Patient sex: M
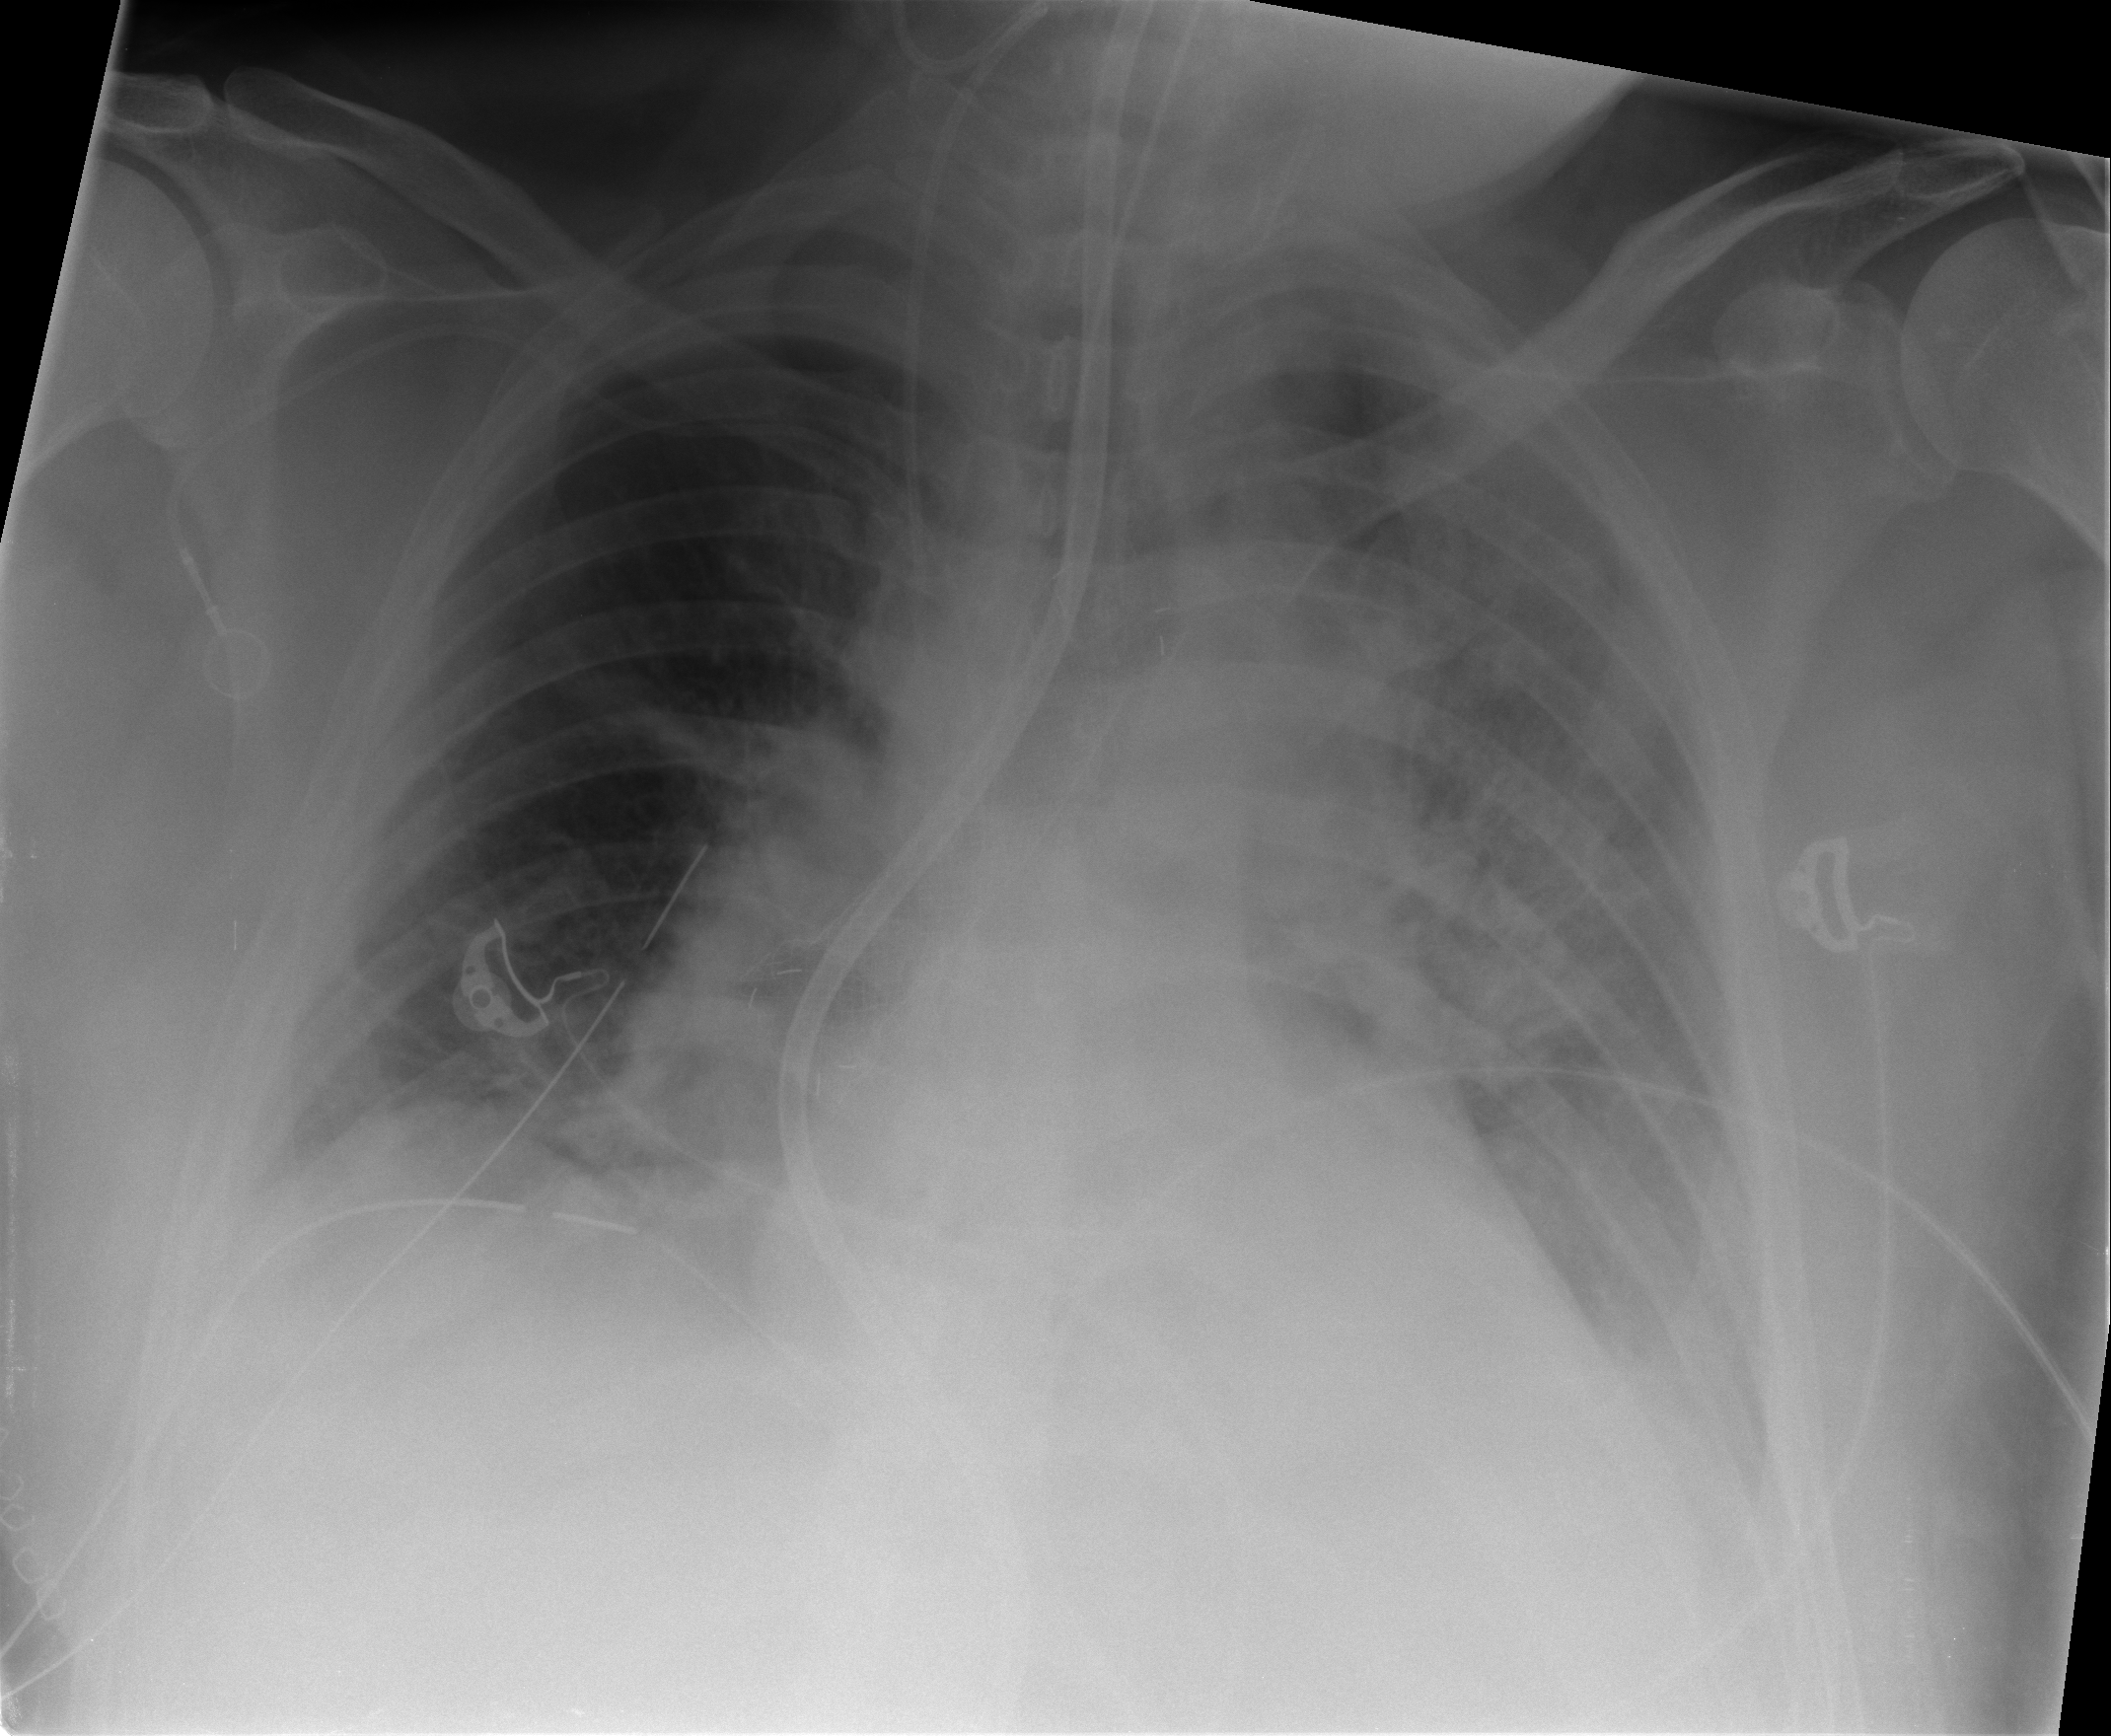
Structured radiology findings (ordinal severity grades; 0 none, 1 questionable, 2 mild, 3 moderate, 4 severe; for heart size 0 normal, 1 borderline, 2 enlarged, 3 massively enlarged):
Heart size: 0
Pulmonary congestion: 3
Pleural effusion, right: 2
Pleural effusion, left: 3
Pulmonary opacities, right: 2
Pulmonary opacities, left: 3
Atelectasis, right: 2
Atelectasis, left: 3